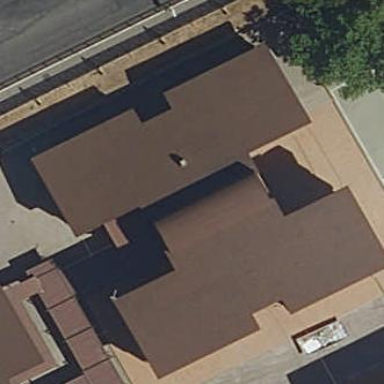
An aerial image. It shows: School building.